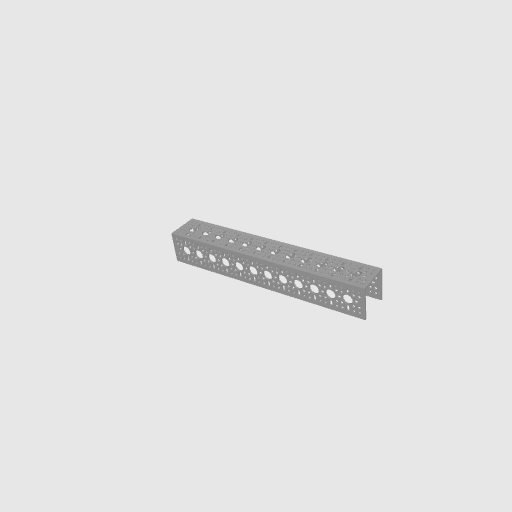
Part: UChannel12H